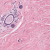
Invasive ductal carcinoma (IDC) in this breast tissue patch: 0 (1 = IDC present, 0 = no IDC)